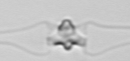
Label: Chaetoceros_didymus